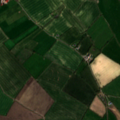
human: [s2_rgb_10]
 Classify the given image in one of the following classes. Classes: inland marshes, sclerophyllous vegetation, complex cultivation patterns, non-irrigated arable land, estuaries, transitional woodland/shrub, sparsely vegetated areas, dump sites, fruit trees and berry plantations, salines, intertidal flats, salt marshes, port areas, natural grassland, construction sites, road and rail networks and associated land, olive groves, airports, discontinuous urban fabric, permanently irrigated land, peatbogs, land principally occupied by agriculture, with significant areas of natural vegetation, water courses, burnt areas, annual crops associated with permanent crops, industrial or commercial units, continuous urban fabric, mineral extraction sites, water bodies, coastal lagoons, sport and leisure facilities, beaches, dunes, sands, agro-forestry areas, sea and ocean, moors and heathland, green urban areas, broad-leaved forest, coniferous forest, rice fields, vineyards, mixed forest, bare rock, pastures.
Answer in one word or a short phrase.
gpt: non-irrigated arable land, pastures, complex cultivation patterns